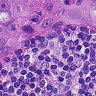
Metastatic tissue present: yes